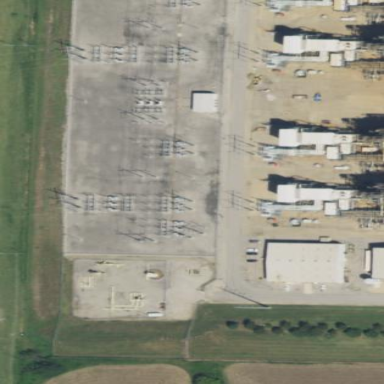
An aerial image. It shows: Power substation specializing in generation.